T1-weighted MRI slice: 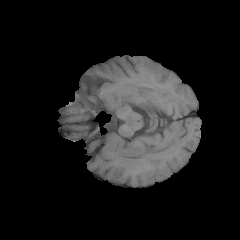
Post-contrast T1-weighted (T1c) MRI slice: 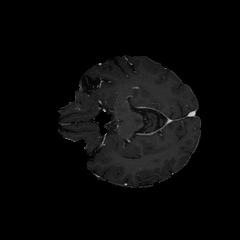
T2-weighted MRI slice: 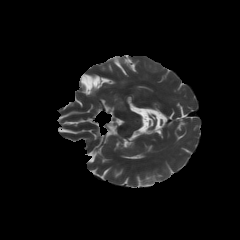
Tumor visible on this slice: yes